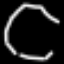
Label: octagon